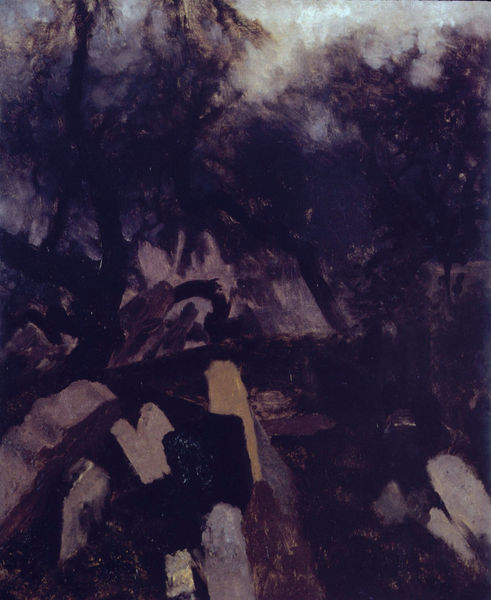
Titel: Judenfriedhof in Prag
Künstler: Adolph Menzel
Standort: Berlin
Institution: Alte Nationalgalerie
Schlagwörter: baum, berg, blau, dunkel, felsen, gemälde, gestein, gewitter, himmel, schatten, weiß, wolken, baumstämme, bäume, gelb, landschaft, ocker, äste, abend, ausschnitt, braun, grau, hell, hintergrund, holz, licht, nacht, schwarz, rasen, weg, wiese, wolke, beige, expressionismus, flächig, hochformat, leute, symbolismus, alt, stein, steine, tod, trauer, dämmerung, erde, feld, hügel, natur, stamm, zweige, flach, pastos, rauch, sonne, dunkelheit, realismus, kontrast, rosa, traurig, wald, umrisse, düster, ansicht, perspektive, abhang, abstrakt, fels, flächen, hang, modern, formen, lila, nebel, violett, monochrom, geröll, steil, figuren, angst, krieg, stämme, zerstörung, detail, menzel, tiefe, gesenkt, geneigt, mittellinie, mondlicht, abstrahiert, klippe, flucht, sog, oben, unten, vanitas, mond, wälder, lichtung, mondschein, tote, nonne, bedrohlich, friedhof, grab, gräber, dickicht, tonig, felsbrocken, zentrum, grund, caspar david freidrich, dresden, schief, stumpf, unheimlich, preussen, okker, grabmal, monster, erdhügel, verortung, grabstein, grabsteine, italiener, astwerk, tragisch, zombie, brabsteine, judenfriedhof, schwierig